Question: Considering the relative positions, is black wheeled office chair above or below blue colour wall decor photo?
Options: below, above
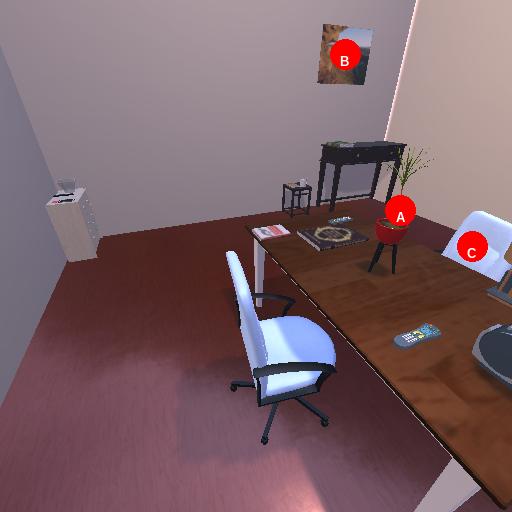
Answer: below